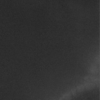
Label: not_dusty